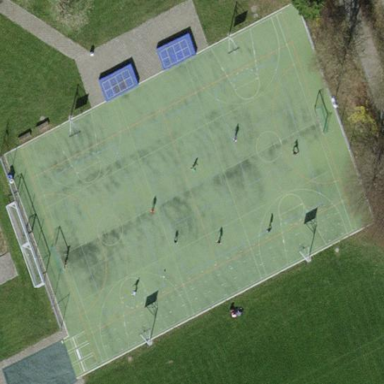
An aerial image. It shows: Multi-sport pitch for leisure activities.